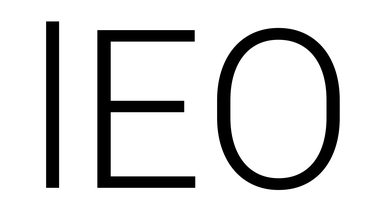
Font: Roboto_Light